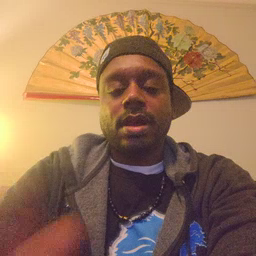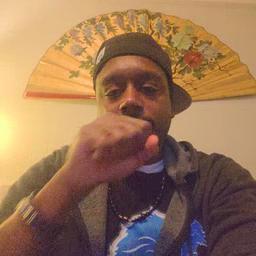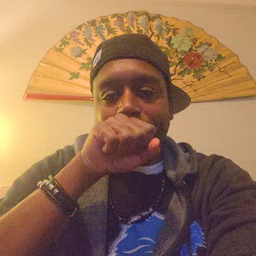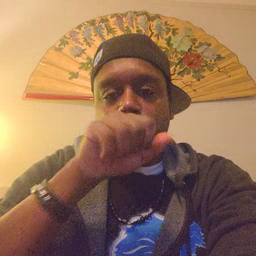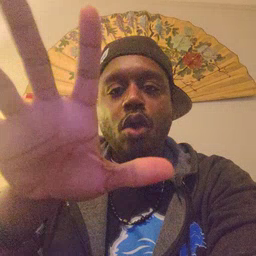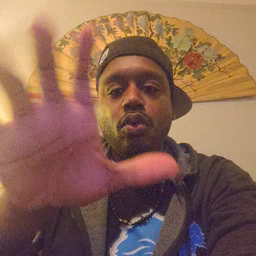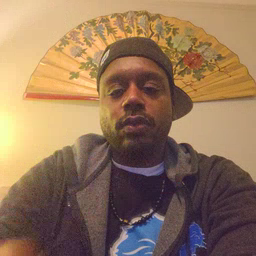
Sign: blow